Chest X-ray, AP view. Patient: 56 years old, sex F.
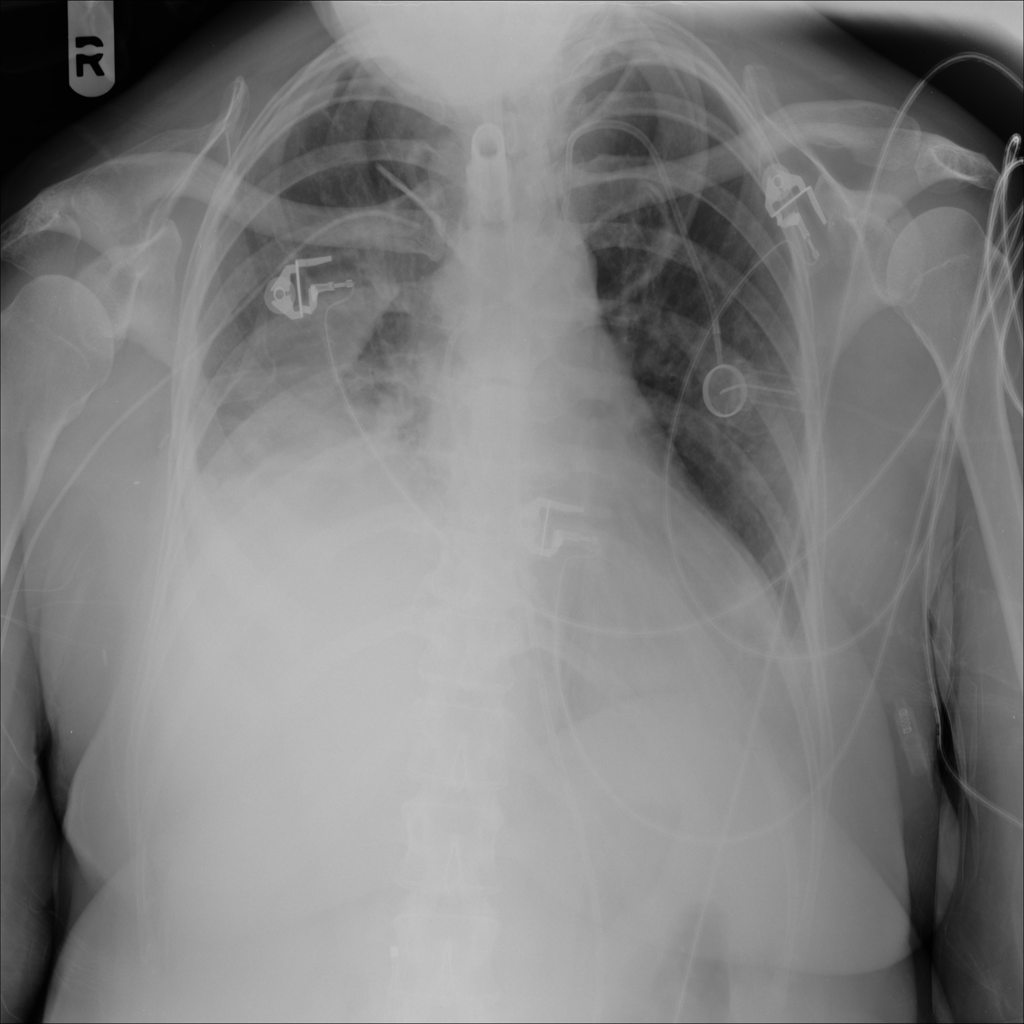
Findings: Consolidation